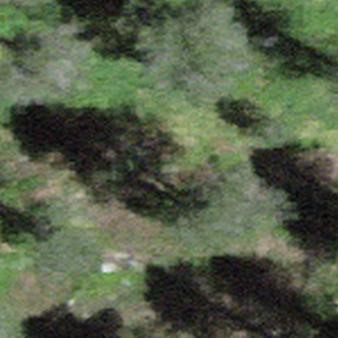
Label: other